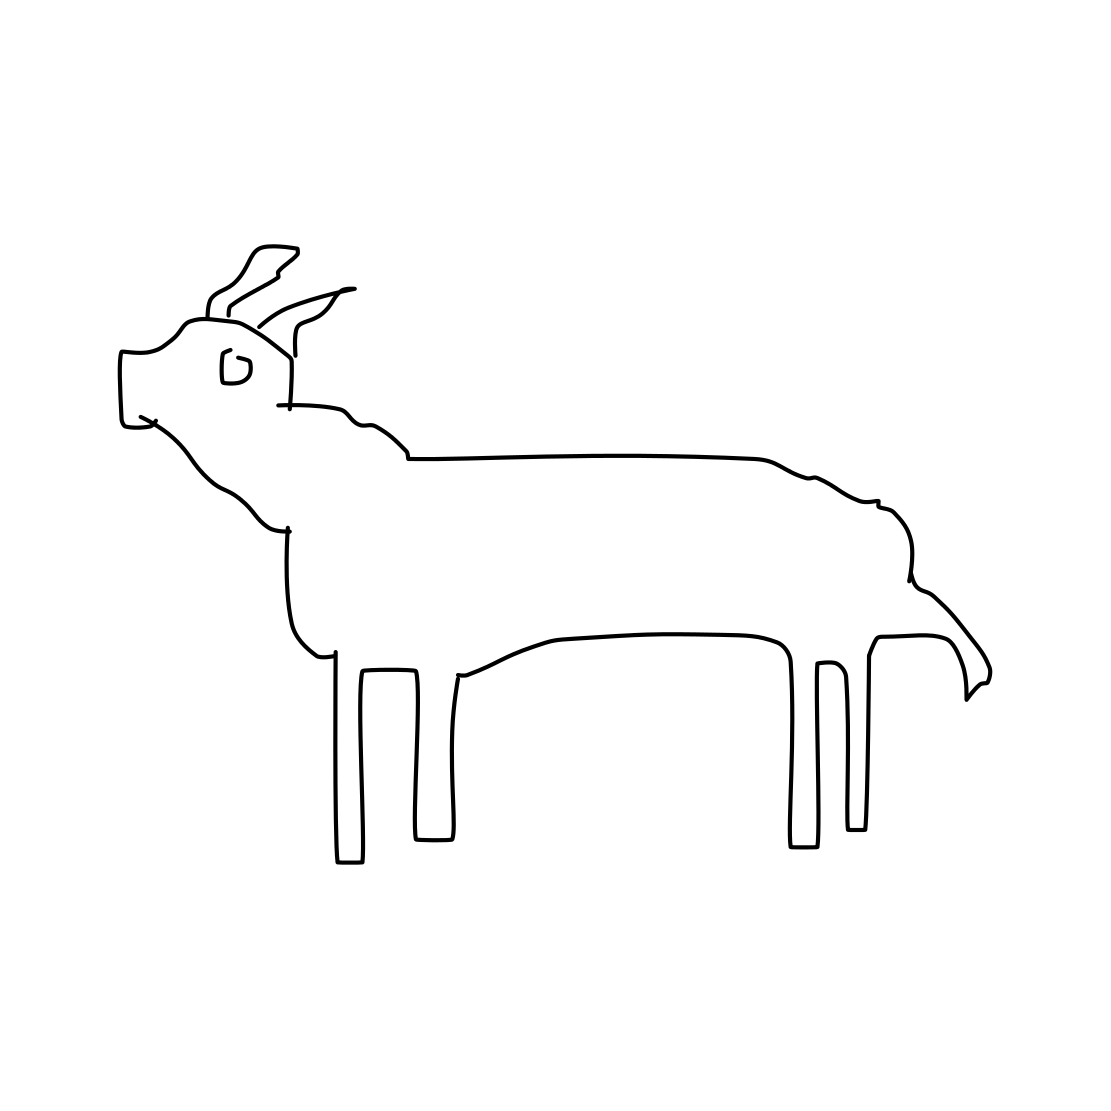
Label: sheep